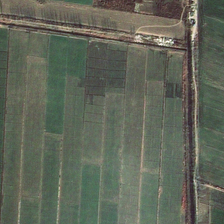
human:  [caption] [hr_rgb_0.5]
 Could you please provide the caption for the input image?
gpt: many pieces of farmlands are together .

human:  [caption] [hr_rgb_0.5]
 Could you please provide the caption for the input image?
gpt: many pieces of farmlands are together .

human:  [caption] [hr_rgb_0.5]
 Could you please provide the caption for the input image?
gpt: a few crooked paths pass through the farm .

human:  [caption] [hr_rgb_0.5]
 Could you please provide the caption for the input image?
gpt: small farms by grass and crops composition .

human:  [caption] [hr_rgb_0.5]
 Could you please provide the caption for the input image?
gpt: small farms by grass and crops composition .